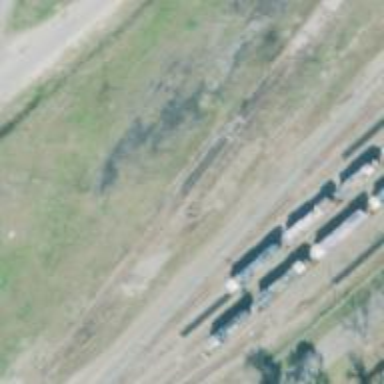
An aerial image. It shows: Abandoned railway yard.